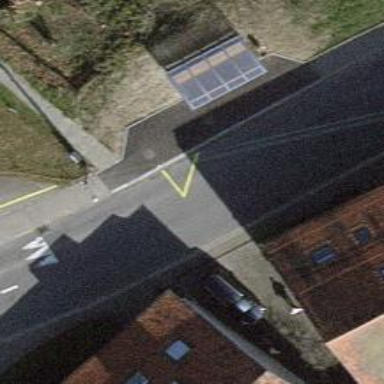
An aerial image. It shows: Public transport stop position.